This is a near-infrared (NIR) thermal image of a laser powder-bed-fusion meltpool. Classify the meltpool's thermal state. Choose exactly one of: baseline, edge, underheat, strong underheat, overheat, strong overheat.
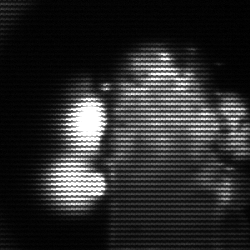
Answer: strong underheat